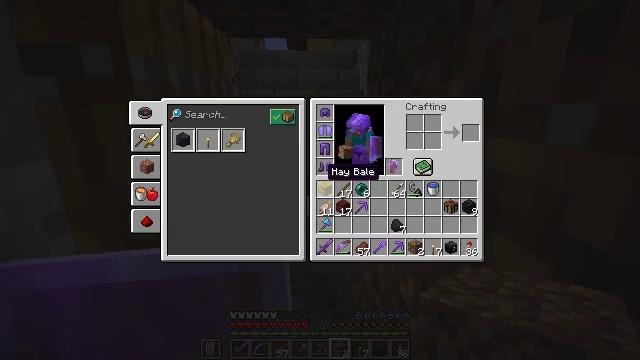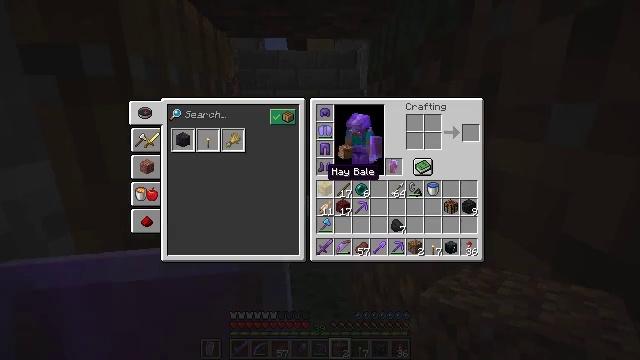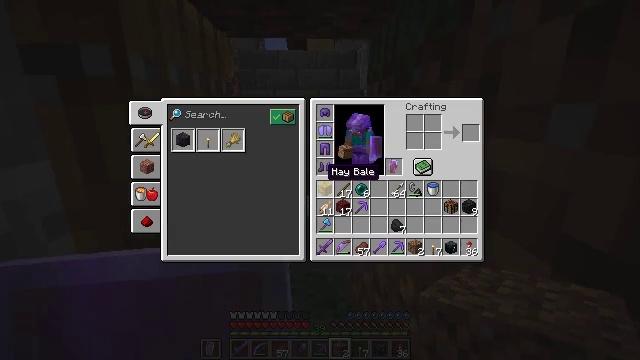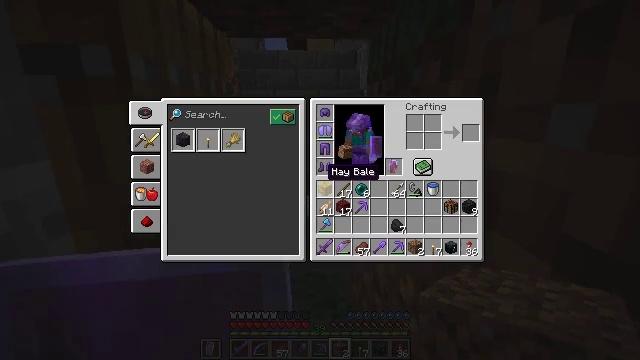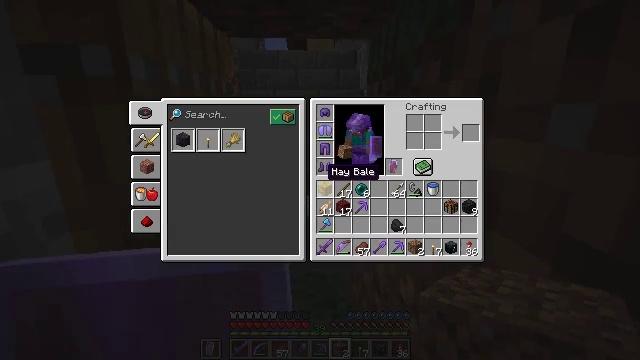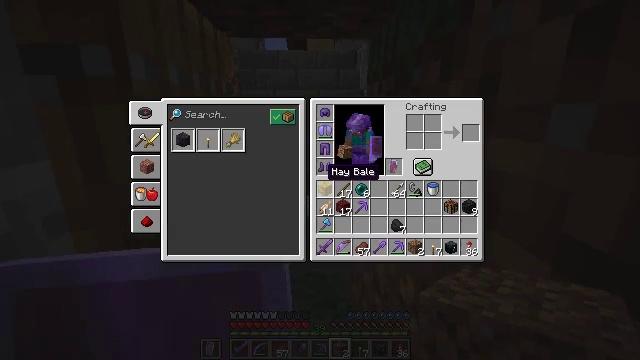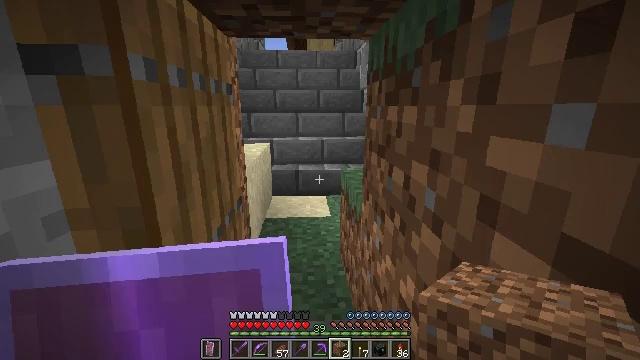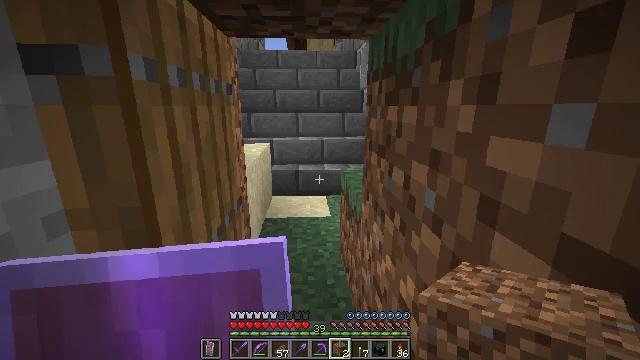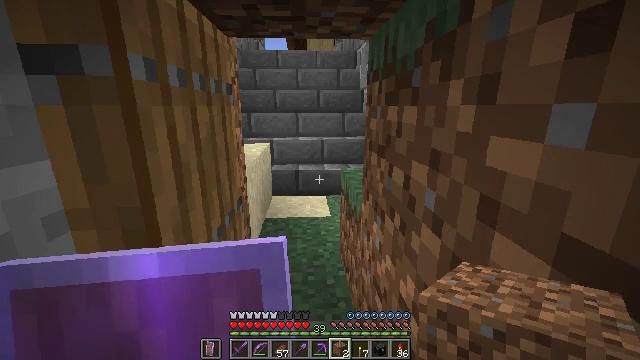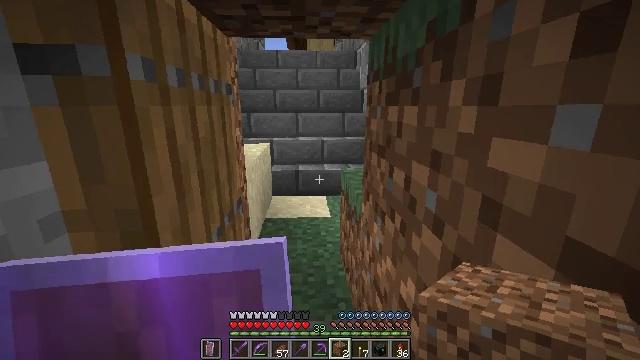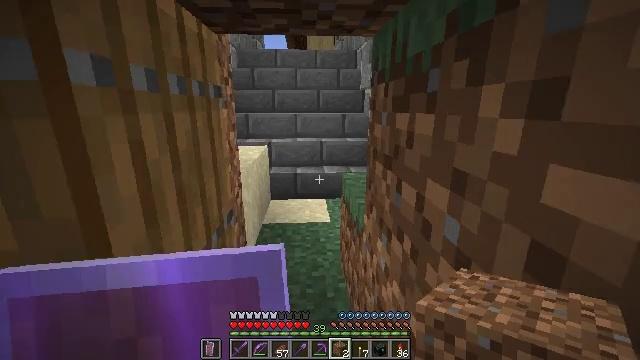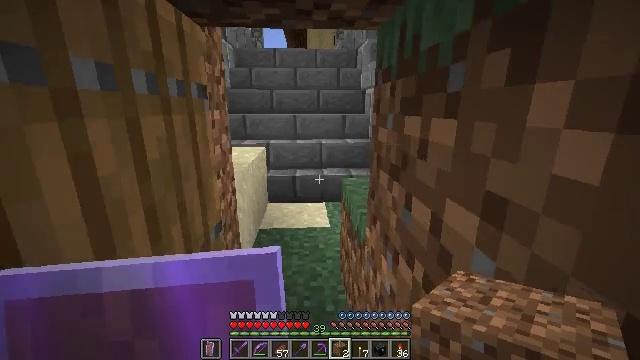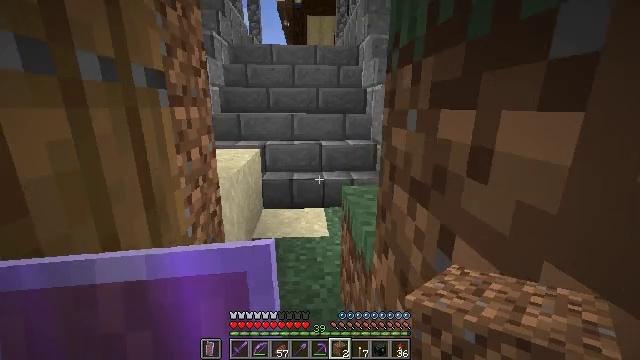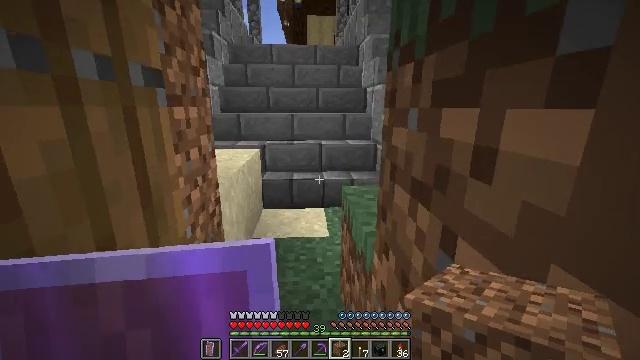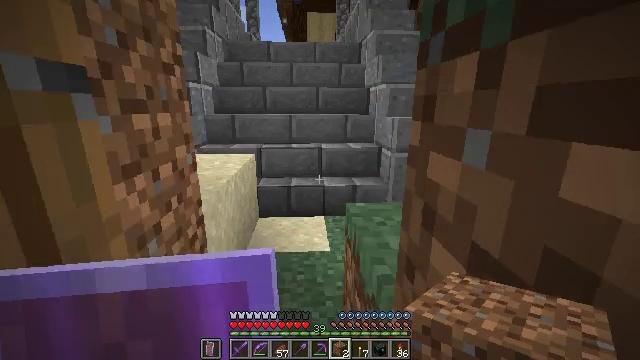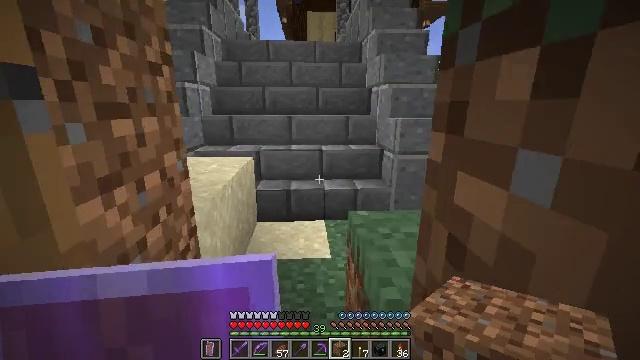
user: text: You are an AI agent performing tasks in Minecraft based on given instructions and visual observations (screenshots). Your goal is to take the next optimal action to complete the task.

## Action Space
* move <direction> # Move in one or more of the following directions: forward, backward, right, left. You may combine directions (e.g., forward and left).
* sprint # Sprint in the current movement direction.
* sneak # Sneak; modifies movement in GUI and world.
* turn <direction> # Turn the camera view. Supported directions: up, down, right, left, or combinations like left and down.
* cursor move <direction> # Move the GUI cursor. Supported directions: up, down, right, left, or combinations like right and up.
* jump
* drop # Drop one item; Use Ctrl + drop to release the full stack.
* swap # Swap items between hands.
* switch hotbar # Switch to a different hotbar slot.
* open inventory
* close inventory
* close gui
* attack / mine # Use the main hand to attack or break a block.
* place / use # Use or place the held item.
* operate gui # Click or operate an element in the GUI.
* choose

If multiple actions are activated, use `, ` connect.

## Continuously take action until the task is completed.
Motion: motion action
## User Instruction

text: Use sand and a furnace to craft glass.
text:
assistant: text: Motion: no_op
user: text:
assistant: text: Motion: no_op
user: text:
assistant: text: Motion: no_op
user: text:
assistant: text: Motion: no_op
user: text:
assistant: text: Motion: no_op
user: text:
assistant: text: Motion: no_op
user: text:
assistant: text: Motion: no_op
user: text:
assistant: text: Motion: no_op
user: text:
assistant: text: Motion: move forward
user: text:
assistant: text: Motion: move forward
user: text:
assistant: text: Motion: move forward
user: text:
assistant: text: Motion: move forward
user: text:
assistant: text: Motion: move forward
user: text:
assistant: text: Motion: move forward
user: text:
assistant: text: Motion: move forward
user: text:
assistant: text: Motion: move forward
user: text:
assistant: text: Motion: move forward, sprint
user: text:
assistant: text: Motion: move forward, sprint
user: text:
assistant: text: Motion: move forward, sprint
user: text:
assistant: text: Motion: move forward, sprint, turn left and up
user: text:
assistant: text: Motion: move forward, sprint, turn up
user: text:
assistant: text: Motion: move forward, sprint, turn up
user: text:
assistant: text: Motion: move forward, sprint, turn up
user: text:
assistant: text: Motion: move forward, sprint
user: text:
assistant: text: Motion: move forward, sprint
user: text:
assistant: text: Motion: move forward, sprint
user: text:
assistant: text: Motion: move forward, sprint, jump
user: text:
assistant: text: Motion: move forward, sprint, jump
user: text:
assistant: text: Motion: move forward, sprint, jump
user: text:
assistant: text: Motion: move forward, sprint, jump